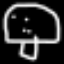
Label: mushroom